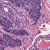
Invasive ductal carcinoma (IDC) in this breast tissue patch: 1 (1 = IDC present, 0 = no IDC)